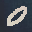
Label: 0